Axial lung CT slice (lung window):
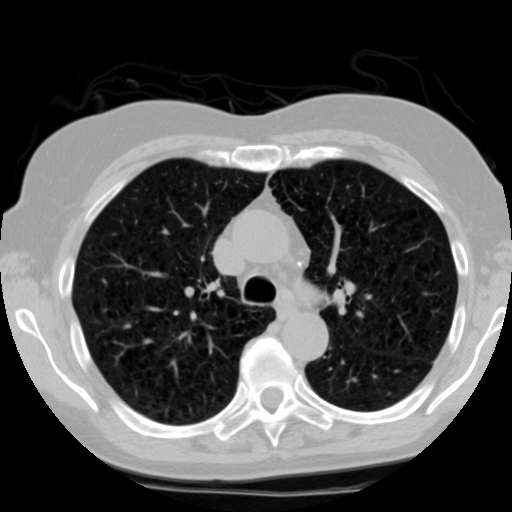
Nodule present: no